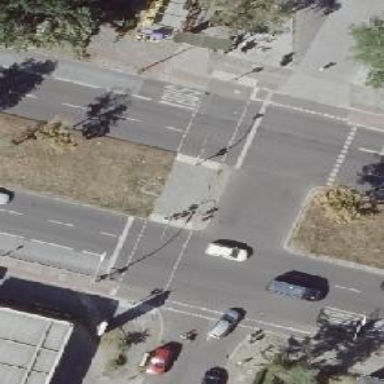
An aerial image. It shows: Traffic island located on footway.